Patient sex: F
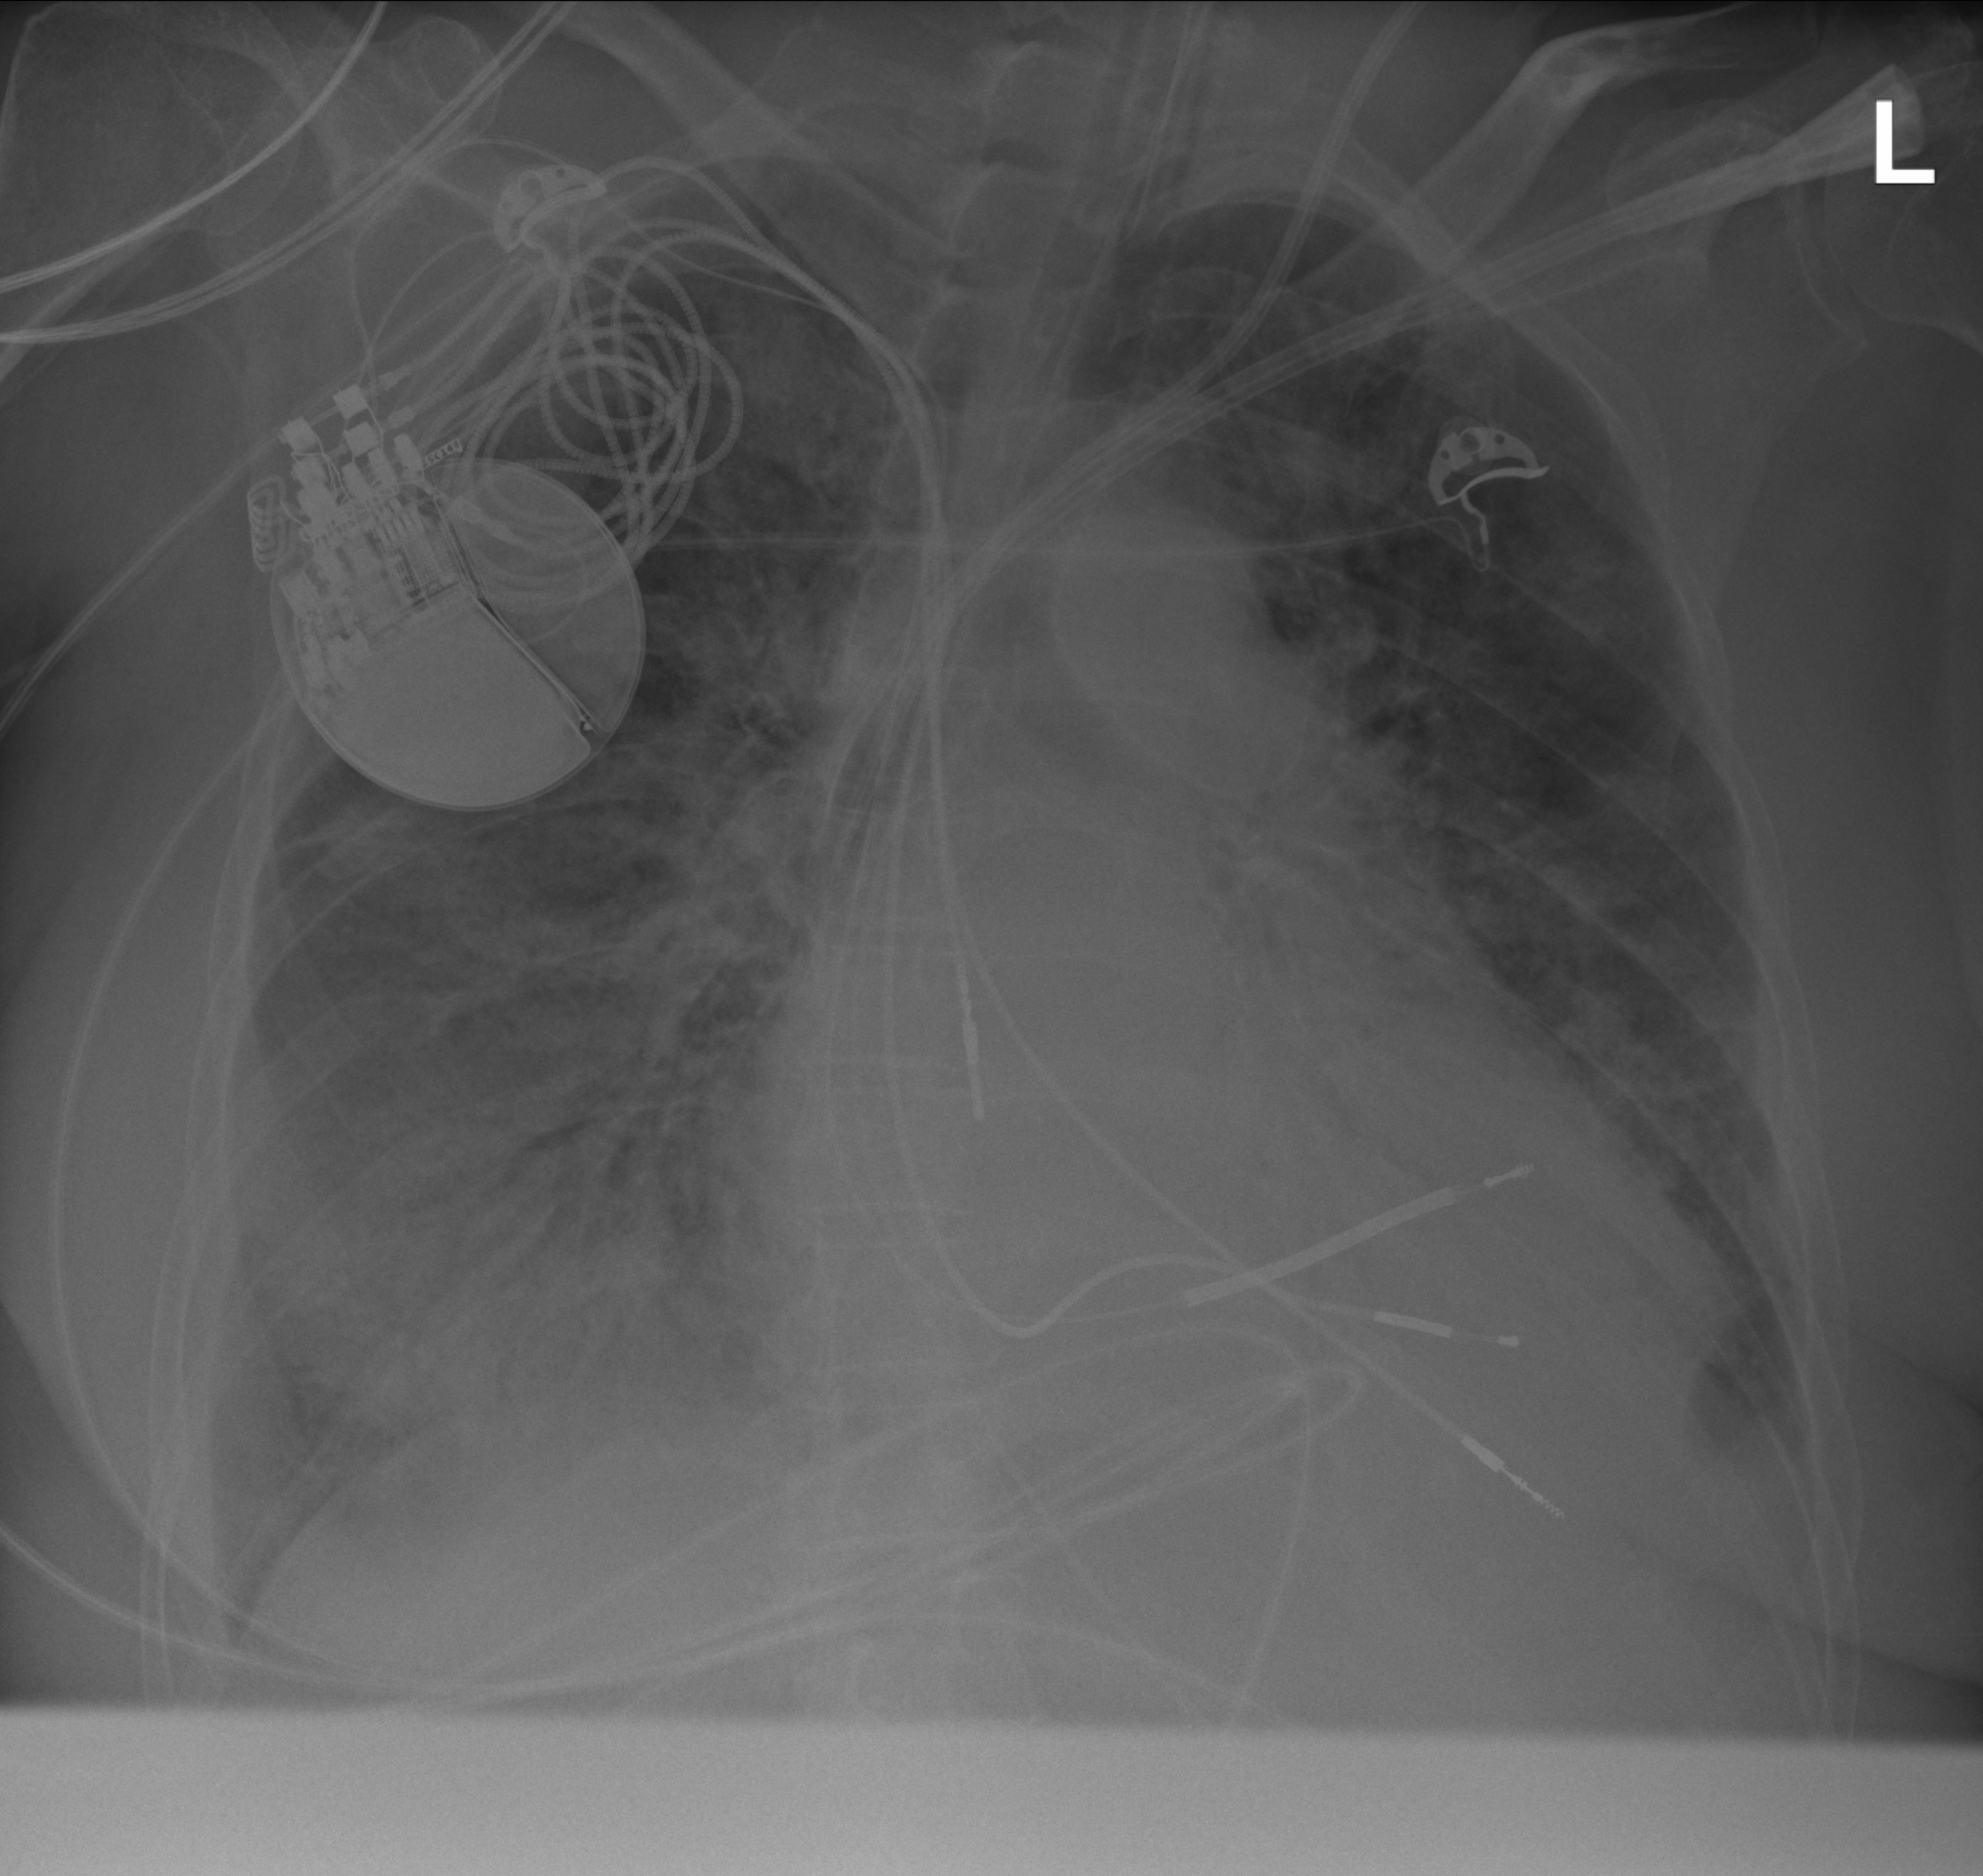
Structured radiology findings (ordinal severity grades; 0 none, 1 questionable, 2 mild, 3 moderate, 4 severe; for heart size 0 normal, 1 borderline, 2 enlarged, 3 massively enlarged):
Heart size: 2
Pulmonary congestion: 3
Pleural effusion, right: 2
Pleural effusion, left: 2
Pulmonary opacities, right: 3
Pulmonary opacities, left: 2
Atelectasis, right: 3
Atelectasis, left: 2